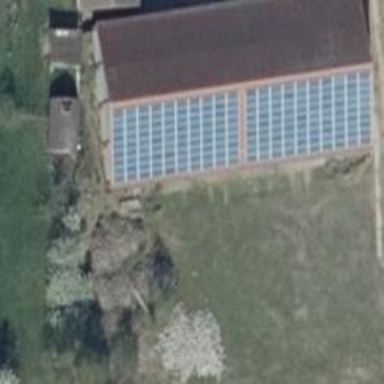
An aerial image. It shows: Building equipped with solar photovoltaic panel for generating electricity. The small installation is solar power generator.